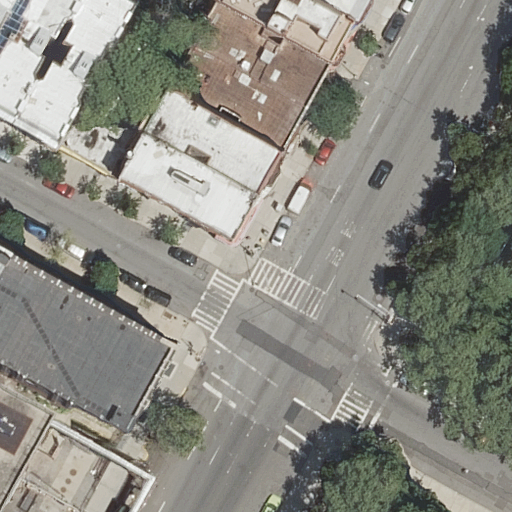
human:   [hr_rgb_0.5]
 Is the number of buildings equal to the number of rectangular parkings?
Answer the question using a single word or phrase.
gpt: no

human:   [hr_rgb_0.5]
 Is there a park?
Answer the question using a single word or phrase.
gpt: yes

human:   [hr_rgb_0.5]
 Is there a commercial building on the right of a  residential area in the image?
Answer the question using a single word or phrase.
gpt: no

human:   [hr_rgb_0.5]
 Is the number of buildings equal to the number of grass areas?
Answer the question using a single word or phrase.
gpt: no

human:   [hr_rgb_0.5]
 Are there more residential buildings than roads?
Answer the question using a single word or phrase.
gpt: no

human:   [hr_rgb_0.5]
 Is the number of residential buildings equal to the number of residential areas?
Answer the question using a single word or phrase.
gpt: no

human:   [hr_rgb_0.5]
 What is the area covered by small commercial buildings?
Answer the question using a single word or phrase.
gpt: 0m2

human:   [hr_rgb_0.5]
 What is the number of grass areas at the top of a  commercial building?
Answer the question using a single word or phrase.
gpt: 0

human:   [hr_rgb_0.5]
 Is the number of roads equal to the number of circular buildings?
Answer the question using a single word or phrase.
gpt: no

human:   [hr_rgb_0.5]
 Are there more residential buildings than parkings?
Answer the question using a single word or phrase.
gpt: yes

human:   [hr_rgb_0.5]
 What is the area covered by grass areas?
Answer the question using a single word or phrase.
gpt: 280m2

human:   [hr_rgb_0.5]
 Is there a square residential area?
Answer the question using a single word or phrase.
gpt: no

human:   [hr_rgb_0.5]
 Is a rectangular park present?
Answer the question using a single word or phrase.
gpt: yes

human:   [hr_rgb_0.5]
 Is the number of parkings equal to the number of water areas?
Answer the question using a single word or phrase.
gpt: no

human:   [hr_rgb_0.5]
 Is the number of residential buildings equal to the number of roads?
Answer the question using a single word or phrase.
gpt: no

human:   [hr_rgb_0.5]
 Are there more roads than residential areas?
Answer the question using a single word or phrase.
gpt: yes

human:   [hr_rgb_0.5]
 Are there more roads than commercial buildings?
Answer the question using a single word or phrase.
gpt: yes

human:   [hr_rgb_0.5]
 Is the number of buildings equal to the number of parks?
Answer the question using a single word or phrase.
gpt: no

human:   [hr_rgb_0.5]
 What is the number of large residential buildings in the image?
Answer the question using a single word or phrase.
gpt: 1

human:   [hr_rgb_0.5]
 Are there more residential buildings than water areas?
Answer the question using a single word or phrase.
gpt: yes

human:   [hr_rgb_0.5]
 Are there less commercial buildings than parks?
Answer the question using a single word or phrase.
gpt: yes

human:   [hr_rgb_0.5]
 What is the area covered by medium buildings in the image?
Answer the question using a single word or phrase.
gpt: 1162m2

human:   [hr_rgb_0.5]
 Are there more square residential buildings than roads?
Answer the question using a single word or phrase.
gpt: no

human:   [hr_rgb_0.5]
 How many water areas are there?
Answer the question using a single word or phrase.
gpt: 0

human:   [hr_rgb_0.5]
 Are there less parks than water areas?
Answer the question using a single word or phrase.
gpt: no

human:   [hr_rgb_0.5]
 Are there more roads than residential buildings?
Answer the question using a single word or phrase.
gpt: yes

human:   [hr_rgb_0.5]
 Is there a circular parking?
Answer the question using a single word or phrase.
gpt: no

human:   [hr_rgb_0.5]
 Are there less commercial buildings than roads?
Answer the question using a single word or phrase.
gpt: yes

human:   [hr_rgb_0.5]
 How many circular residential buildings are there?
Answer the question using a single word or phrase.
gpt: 0

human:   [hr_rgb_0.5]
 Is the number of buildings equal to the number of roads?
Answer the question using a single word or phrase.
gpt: no

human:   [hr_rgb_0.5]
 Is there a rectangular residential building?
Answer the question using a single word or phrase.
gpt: yes

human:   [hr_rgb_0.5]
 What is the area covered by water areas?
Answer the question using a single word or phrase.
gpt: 0m2

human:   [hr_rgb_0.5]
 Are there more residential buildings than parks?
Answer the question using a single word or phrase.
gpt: yes

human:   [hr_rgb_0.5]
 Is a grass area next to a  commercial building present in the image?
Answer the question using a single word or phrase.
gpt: no

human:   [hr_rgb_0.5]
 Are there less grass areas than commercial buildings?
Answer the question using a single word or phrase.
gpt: no

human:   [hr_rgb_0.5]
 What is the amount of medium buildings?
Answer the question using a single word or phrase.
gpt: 5